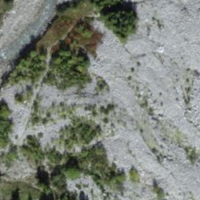
EUNIS habitat code: 23
Species observed at this site:
Chamaenerion dodonaei